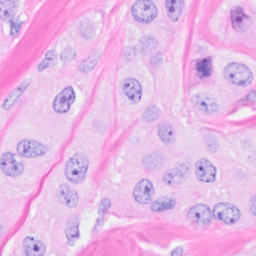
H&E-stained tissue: Breast